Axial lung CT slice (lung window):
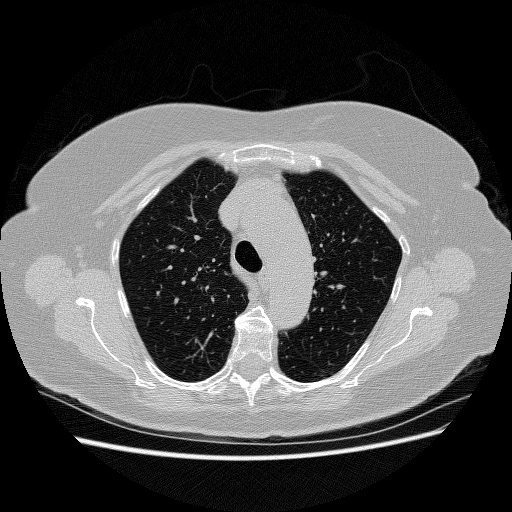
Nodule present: no